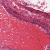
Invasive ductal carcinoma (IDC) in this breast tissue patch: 0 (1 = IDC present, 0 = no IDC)